Field crop: tomato
Growth stage: 1
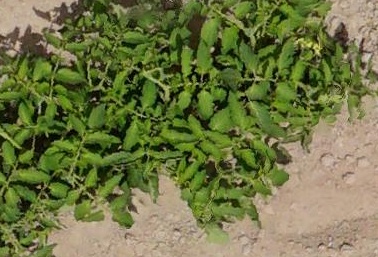
Species: tomato